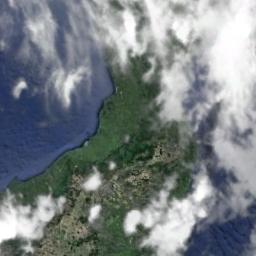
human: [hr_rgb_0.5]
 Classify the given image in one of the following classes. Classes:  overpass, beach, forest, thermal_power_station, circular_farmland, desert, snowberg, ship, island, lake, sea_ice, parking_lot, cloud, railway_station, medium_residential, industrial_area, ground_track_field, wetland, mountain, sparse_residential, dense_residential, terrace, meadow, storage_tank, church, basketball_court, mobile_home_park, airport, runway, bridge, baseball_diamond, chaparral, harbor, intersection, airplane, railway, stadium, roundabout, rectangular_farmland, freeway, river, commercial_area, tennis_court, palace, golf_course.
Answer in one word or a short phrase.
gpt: cloud